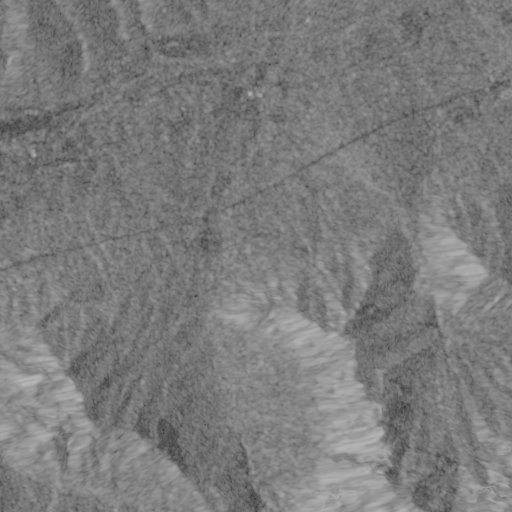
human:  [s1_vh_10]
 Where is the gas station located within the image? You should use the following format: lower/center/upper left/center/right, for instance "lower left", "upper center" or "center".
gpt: The gas station is located in the upper left of the image.
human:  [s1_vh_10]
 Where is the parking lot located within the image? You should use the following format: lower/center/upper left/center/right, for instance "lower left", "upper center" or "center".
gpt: The parking lot is located in the upper left of the image.
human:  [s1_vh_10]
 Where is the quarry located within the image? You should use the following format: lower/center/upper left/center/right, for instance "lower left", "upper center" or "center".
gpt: The quarry is located in the lower center of the image.
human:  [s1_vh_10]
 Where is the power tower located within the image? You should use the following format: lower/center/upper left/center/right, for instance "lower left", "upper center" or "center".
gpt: There is no power tower in the image.

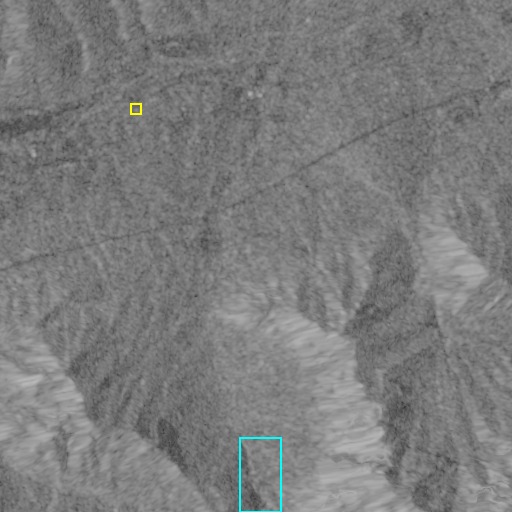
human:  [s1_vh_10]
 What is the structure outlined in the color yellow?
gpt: The structure outlined in yellow is a gas station.
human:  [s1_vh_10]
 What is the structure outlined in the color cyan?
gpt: The structure outlined in cyan is a quarry.
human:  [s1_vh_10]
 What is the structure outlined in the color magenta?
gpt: There is no magenta outline.